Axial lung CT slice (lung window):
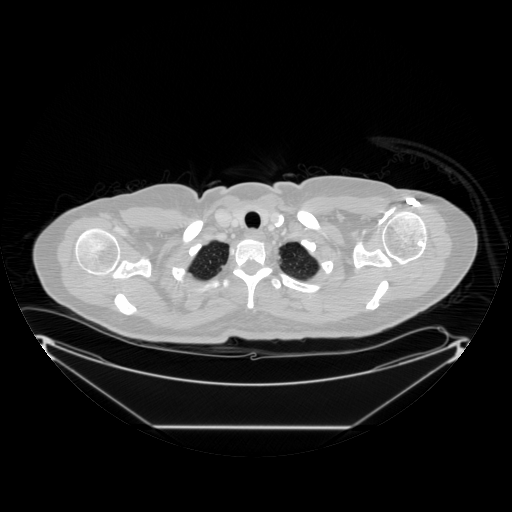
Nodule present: no